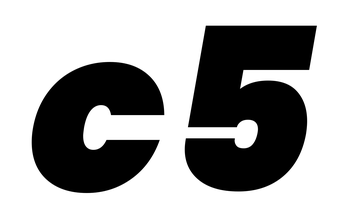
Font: Poppins-BlackItalic